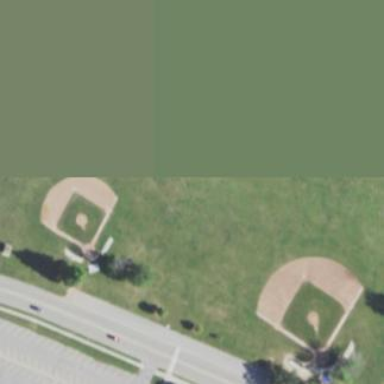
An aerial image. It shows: Baseball pitch for leisure land.